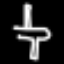
Label: airplane